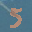
Label: 5